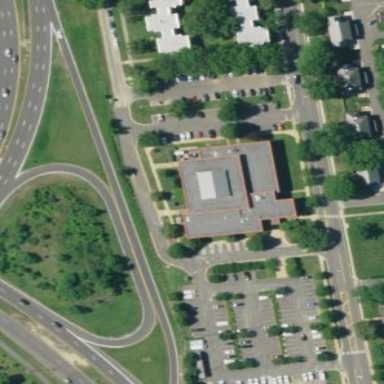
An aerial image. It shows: Fitness center building.